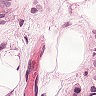
Metastatic tissue present: yes